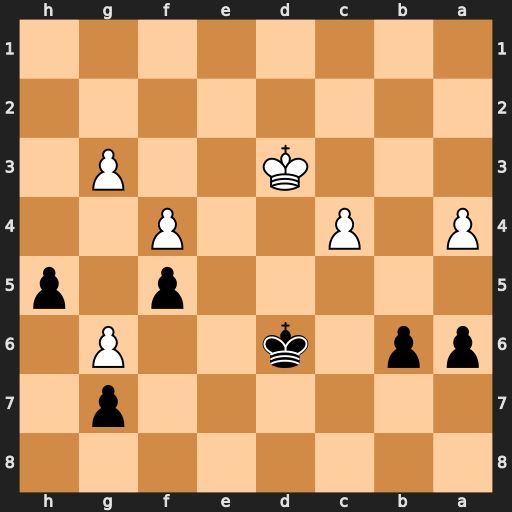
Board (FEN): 8/6p1/pp1k2P1/5p1p/P1P2P2/3K2P1/8/8
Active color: b
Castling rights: -
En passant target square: -
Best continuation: Kc5 Kc3 a5 Kd3 Kb4 Kd4 Kxa4